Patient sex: M
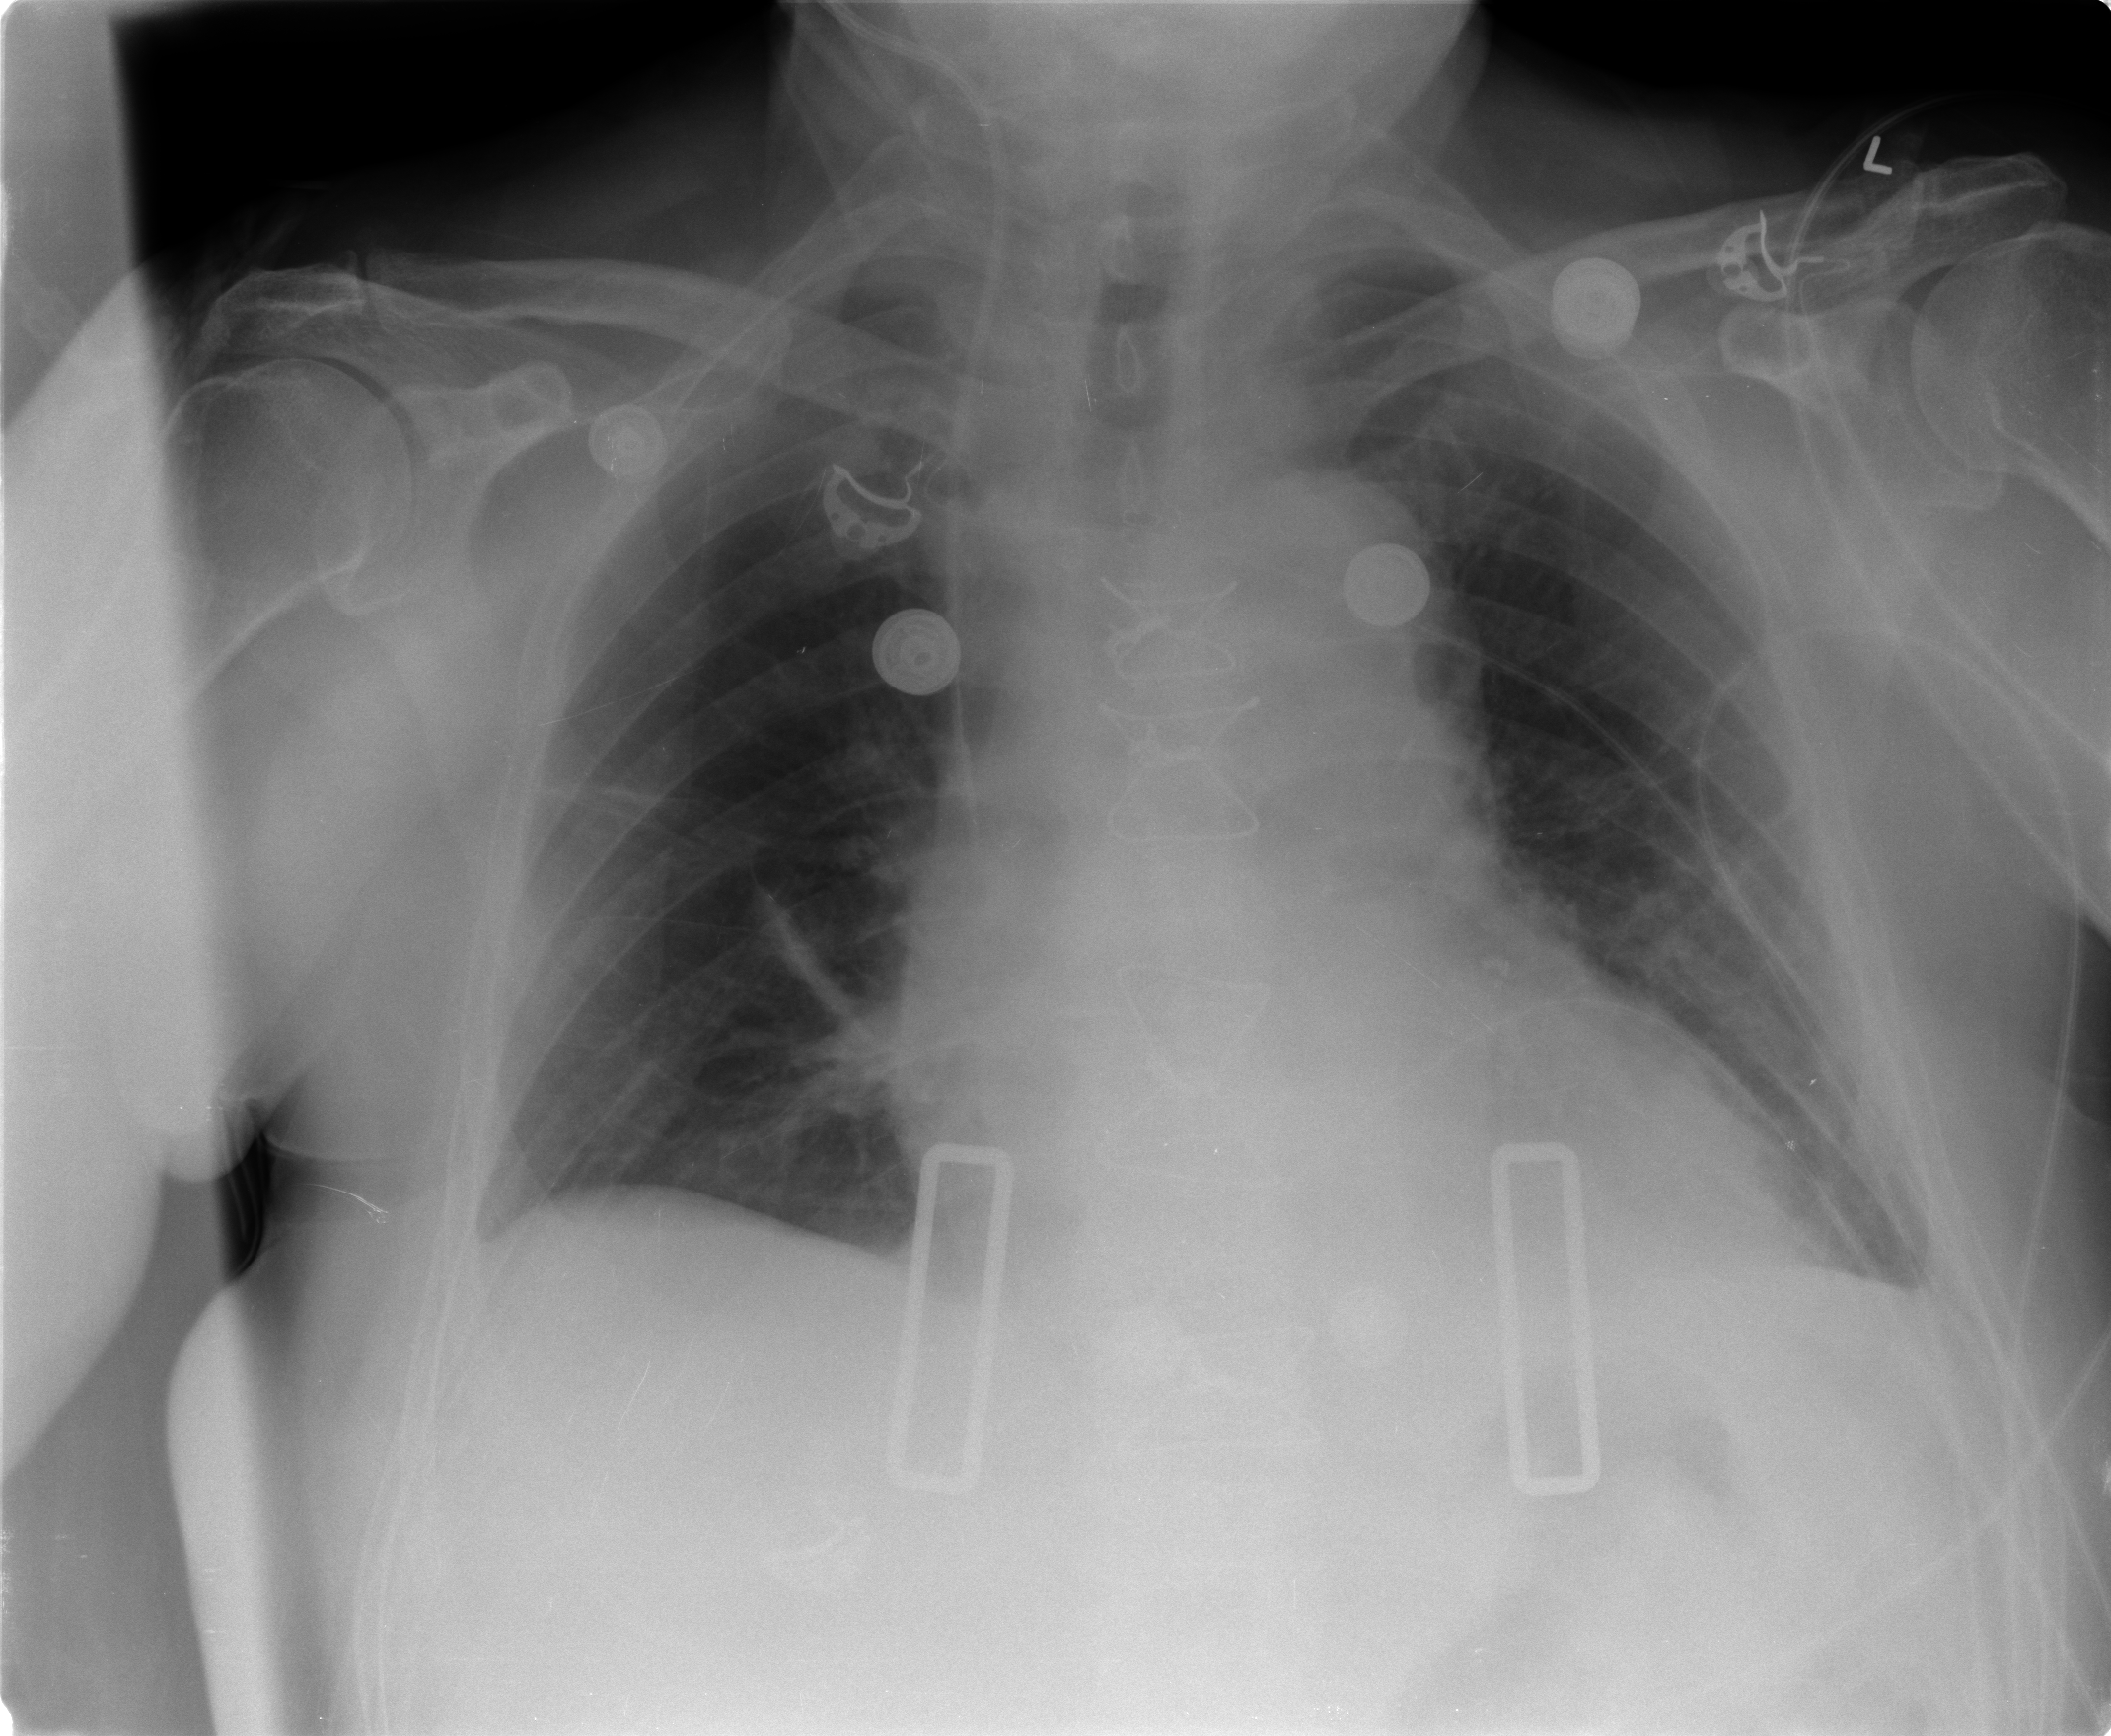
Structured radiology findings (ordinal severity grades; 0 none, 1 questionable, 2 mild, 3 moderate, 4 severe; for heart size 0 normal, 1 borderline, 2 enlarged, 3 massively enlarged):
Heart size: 2
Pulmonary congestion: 2
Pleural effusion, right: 0
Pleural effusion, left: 0
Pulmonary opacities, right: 0
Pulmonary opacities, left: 2
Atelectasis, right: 1
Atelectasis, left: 2